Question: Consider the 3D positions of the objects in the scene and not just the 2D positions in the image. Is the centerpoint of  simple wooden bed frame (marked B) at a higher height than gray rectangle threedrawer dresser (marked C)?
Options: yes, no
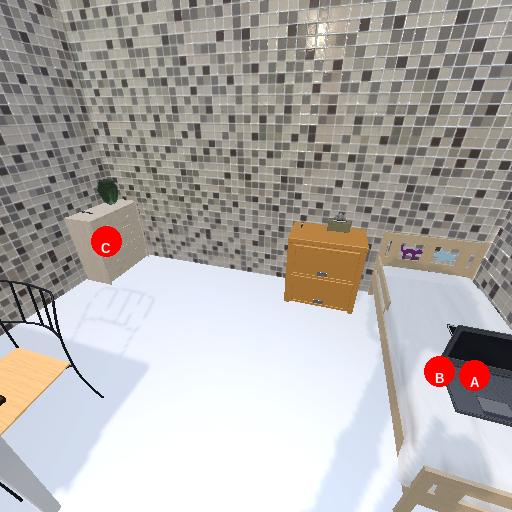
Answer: yes